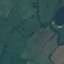
Land use / land cover class: Pasture